Question: Hi I'm writing a simple script to copy a set of rows from a file and paste them for N number of times in other file.
I'm not able to write the result into other file.
Please find the code below:
'''
import csv
for i in range(2):
with open('C:\Python\CopyPaste\result2.csv', 'r') as fp:
data = fp.readlines()
fp.close()
with open('C:\Python\CopyPaste\mydata.csv', 'w') as mycsvfile:
thedatawriter = csv.writer(mycsvfile)
for row in data:
thedatawriter.writerow(row)
'''

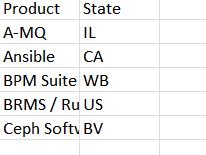
Answer: Assuming that the format of the input and output CSV files is the same, just read the input file into a string and then write it to an output file 'N' times:
'''
N = 3
with open('C:\Python\CopyPaste\result2.csv', 'r') as infile, open('C:\Python\CopyPaste\mydata.csv', 'w') as outfile:
data = fp.read() # read entire contents of input file into data
for i in range(N):
outfile.write(data)
'''
The above answers the question literally, however, it will replicate the header row 'N' times, probably not what you want. You can do this instead:
'''
import csv
N = 3
with open('C:\Python\CopyPaste\result2.csv', 'r') as infile, open('C:\Python\CopyPaste\mydata.csv', 'w') as outfile:
reader = csv.reader(infile)
writer = csv.writer(outfile)
writer.writerow(next(reader)) # reads header line and writes it to output file
data = [row for row in reader] # reads the rest of the input file
for i in range(N):
writer.writerows(data)
'''
This code reads the first row from the input file as the header, and writes it to the output CSV file. Then the remaining rows are read from the input file into the 'data' list, and replicated 'N' times in the output file.